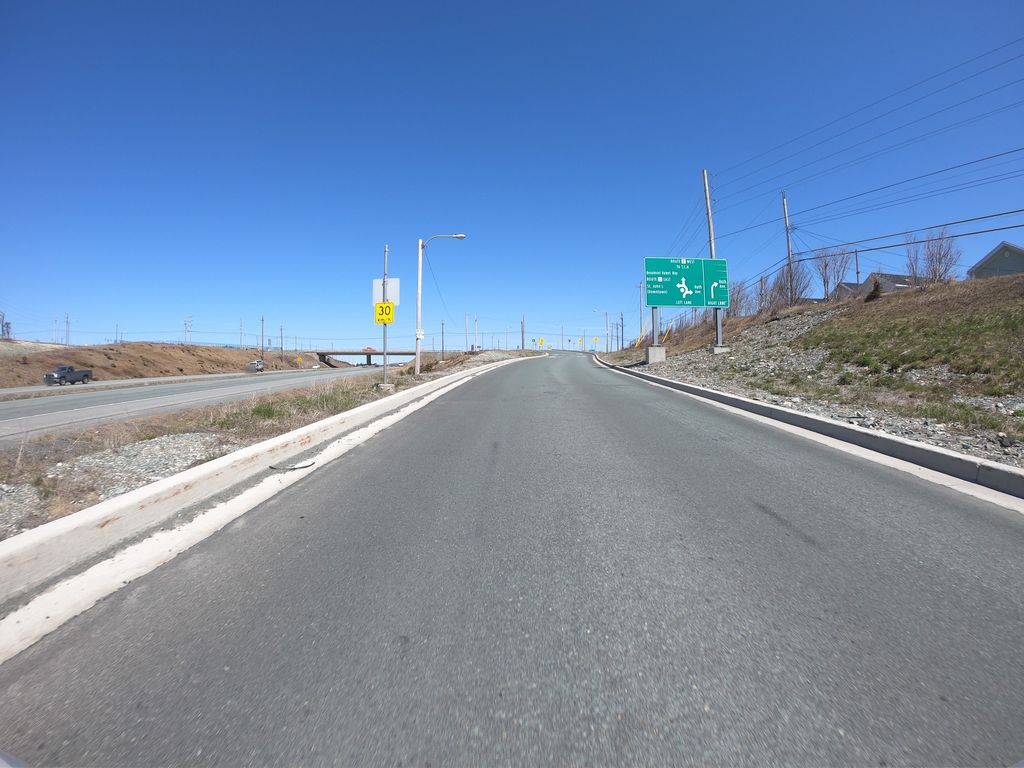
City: st_johns